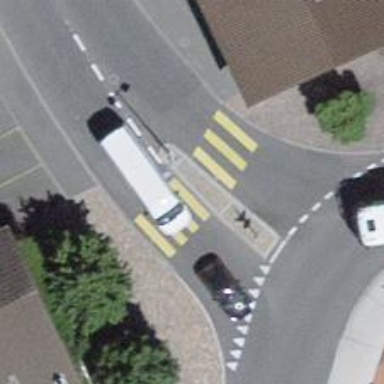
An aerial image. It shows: Marked crossing with pedestrian island.